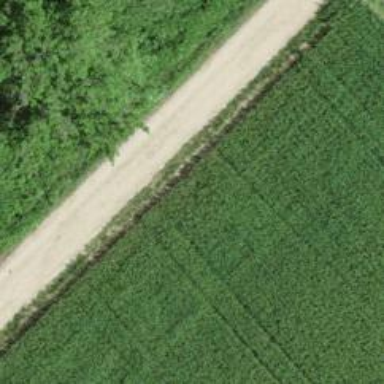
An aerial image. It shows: Track with fine gravel surface of the highest grade level.